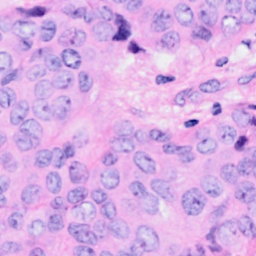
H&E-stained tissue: Breast